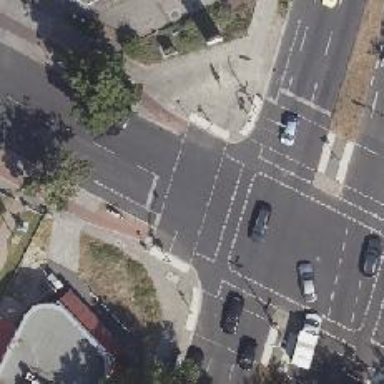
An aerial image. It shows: Road crossing with traffic signals.